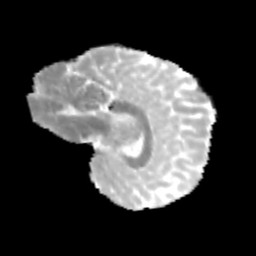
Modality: MD
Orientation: sagittal
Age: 13
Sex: male
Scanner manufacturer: siemens
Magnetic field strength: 3 T
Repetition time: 3.8 s
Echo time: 0.07 s